Interaction volume radius: 5 \u00c5
Interaction volume height: 20 \u00c5
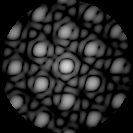
Disorder parameter: 0.1267